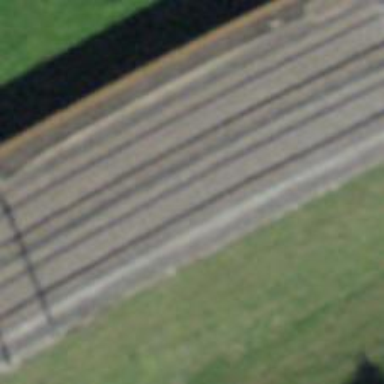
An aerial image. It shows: Railway track with contact lines for electrification.